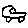
Label: car